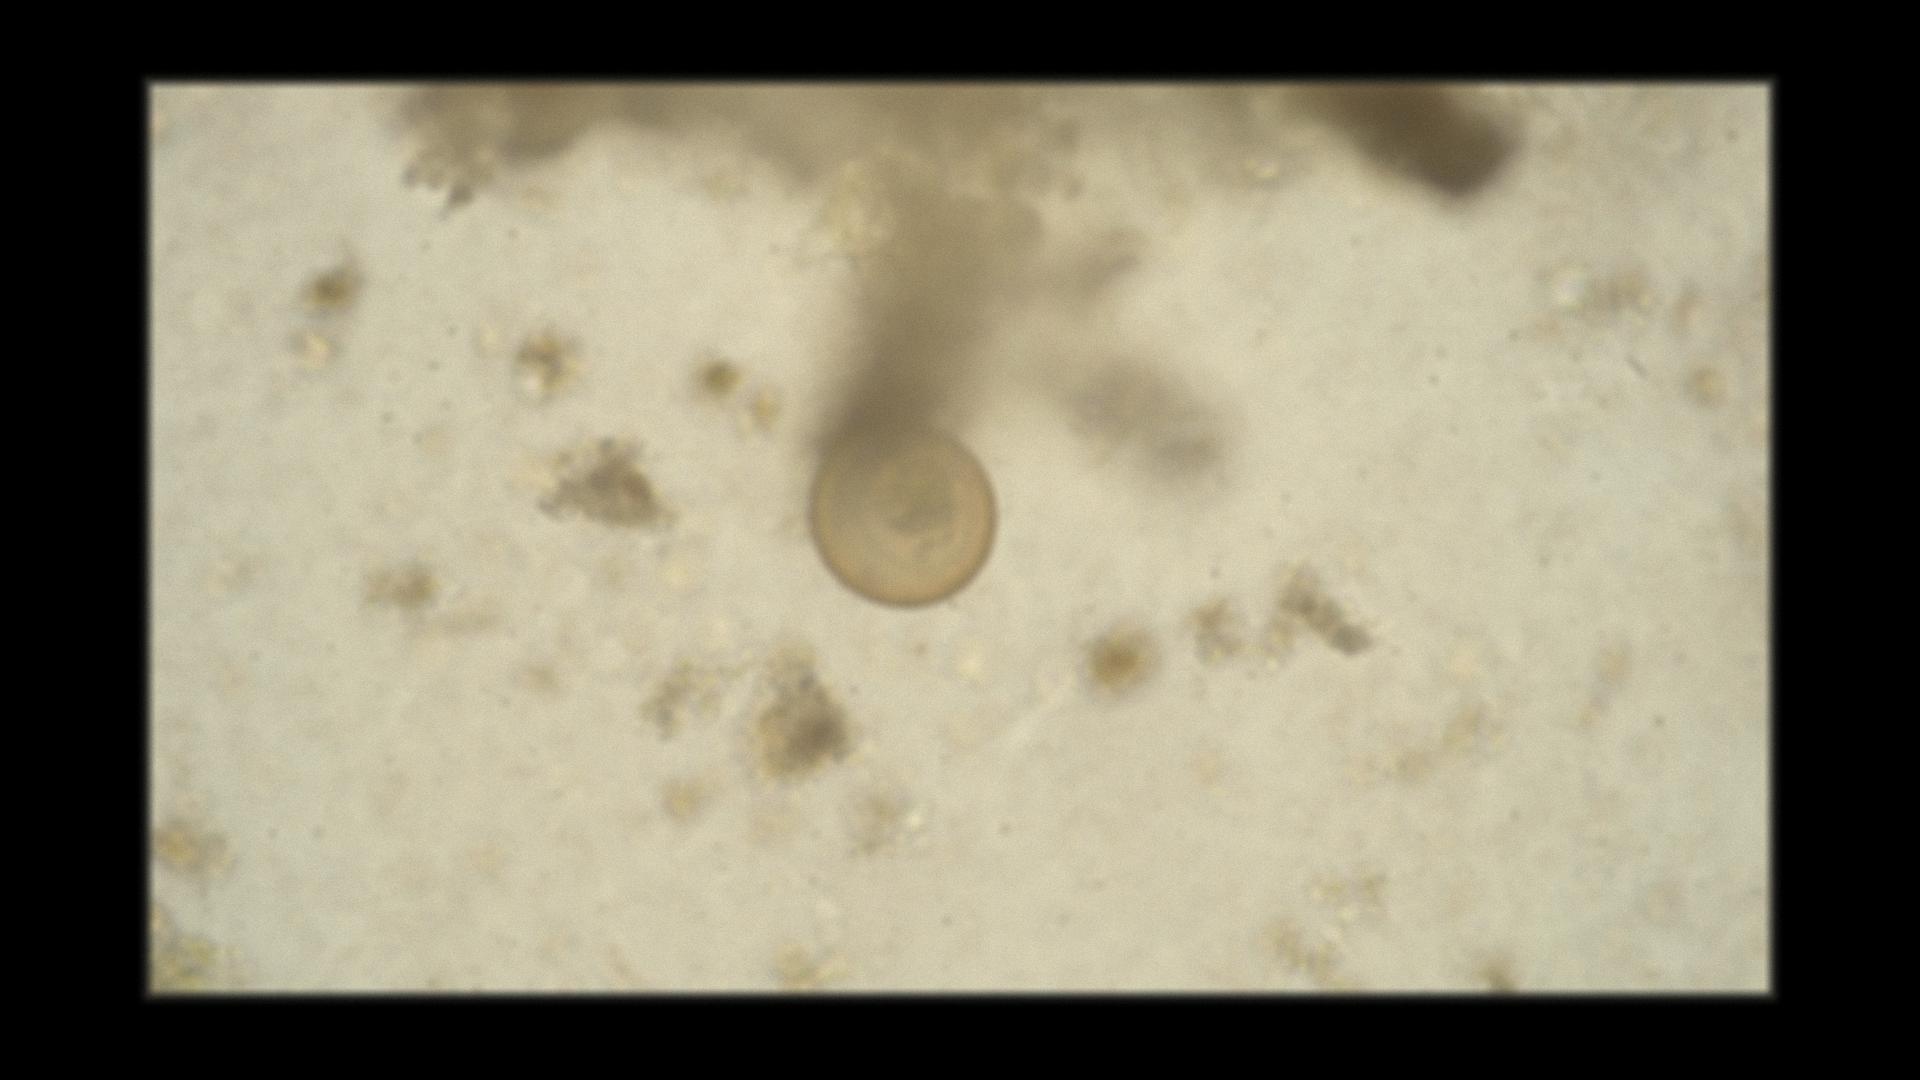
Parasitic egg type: Hymenolepis diminuta